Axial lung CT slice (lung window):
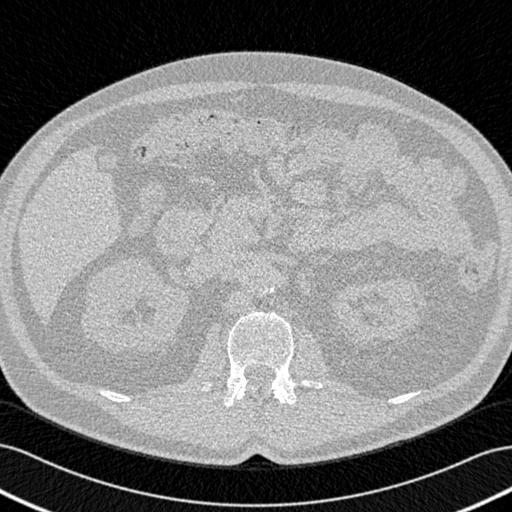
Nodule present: no